Question: I want to allign three button in a table row. I can't seem to allign them properly.
'''
<TableLayout xmlns:android="http://schemas.android.com/apk/res/android"
xmlns:tools="http://schemas.android.com/tools"
android:id="@+id/TableLayout1"
android:layout_width="match_parent"
android:layout_height="match_parent"
android:paddingBottom="@dimen/activity_vertical_margin"
android:paddingLeft="@dimen/activity_horizontal_margin"
android:paddingRight="@dimen/activity_horizontal_margin"
android:paddingTop="@dimen/activity_vertical_margin"
tools:context=".MainActivity"
android:stretchColumns="*" >
<TableRow
android:id="@+id/tableRow1"
android:layout_width="match_parent"
android:layout_height="wrap_content" >
<EditText
android:id="@+id/editText1"
android:layout_width="match_parent"
android:layout_height="wrap_content"
android:ems="10" >
<requestFocus />
</EditText>
</TableRow>
<TableRow
android:id="@+id/tableRow2"
android:layout_width="match_parent"
android:layout_height="wrap_content" >
<Button
android:id="@+id/button1"
android:layout_width="0dp"
android:layout_height="wrap_content"
android:layout_gravity="left"
android:layout_weight="0.33"
android:background="@drawable/bar" />
<Button
android:id="@+id/button2"
android:layout_width="0dp"
android:layout_weight="0.33"
android:layout_height="wrap_content"
android:background="@drawable/pie" />
<Button
android:id="@+id/button3"
android:layout_width="0dp"
android:layout_weight="0.33"
android:layout_height="wrap_content"
android:layout_gravity="right"
android:background="@drawable/bar" />
</TableRow>
'''
I have the above code for the layout. I want to have an edittext on the top and 3 buttons below it. But the button exceeds the edittext, even though the edittext width is det to match_parent. Can anyone tell me why is this the case?

I actually want to do this programatically. Was trying it out first in xml and then will convert it to programatically.
Thanks in advance.
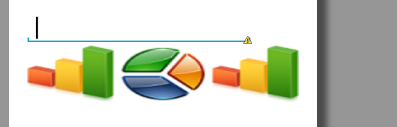
Answer: well, try this one. basically, if you want your control to occupy multi-columns, you have to use layout_span to indicate the number of columns.
'''
<TableRow
android:id="@+id/tableRow1"
android:layout_width="match_parent"
android:layout_height="wrap_content" >
<EditText
android:id="@+id/editText1"
android:layout_width="match_parent"
android:layout_height="wrap_content"
android:ems="10"
android:layout_weight="1"
android:layout_span="3">
<requestFocus />
</EditText>
</TableRow>
<TableRow
android:id="@+id/tableRow2"
android:layout_width="match_parent"
android:layout_height="wrap_content" >
<Button
android:id="@+id/button1"
android:layout_width="0dp"
android:layout_height="wrap_content"
android:layout_gravity="left"
android:layout_weight="1"
android:background="@drawable/bar"
/>
<Button
android:id="@+id/button2"
android:layout_width="0dp"
android:layout_weight="1"
android:layout_height="wrap_content"
android:background="@drawable/pie"
/>
<Button
android:id="@+id/button3"
android:layout_width="0dp"
android:layout_weight="1"
android:layout_height="wrap_content"
android:layout_gravity="right"
android:background="@drawable/bar"
/>
</TableRow>
'''